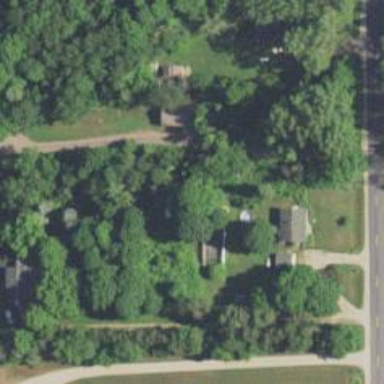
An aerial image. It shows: Driveway.